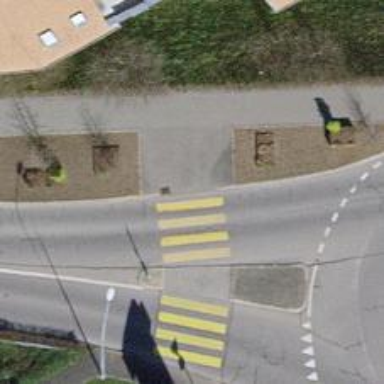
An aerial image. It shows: Sidewalk along the footway.